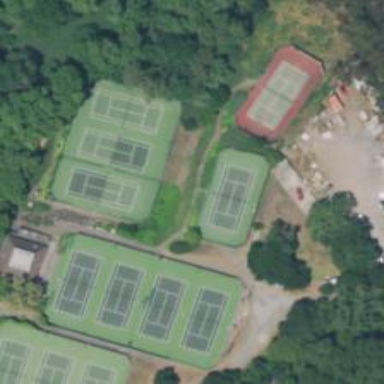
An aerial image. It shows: Tennis court on the leisure land pitch.